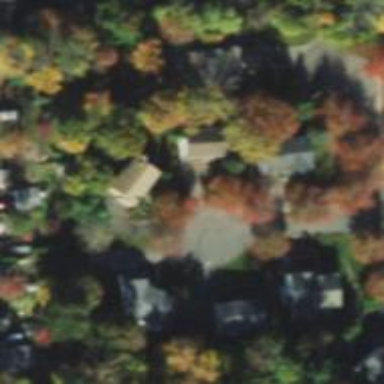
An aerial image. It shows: Residential road.